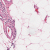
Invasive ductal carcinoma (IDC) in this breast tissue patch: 0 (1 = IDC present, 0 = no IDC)